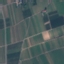
Label: PermanentCrop